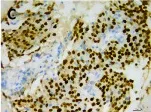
Histopathologic stains from thymic (A-J). Showed the thymic tumor cells were cytoplasmic positive for P63 (400X).
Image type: pathology (immunostaining)